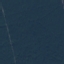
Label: Forest